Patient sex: F
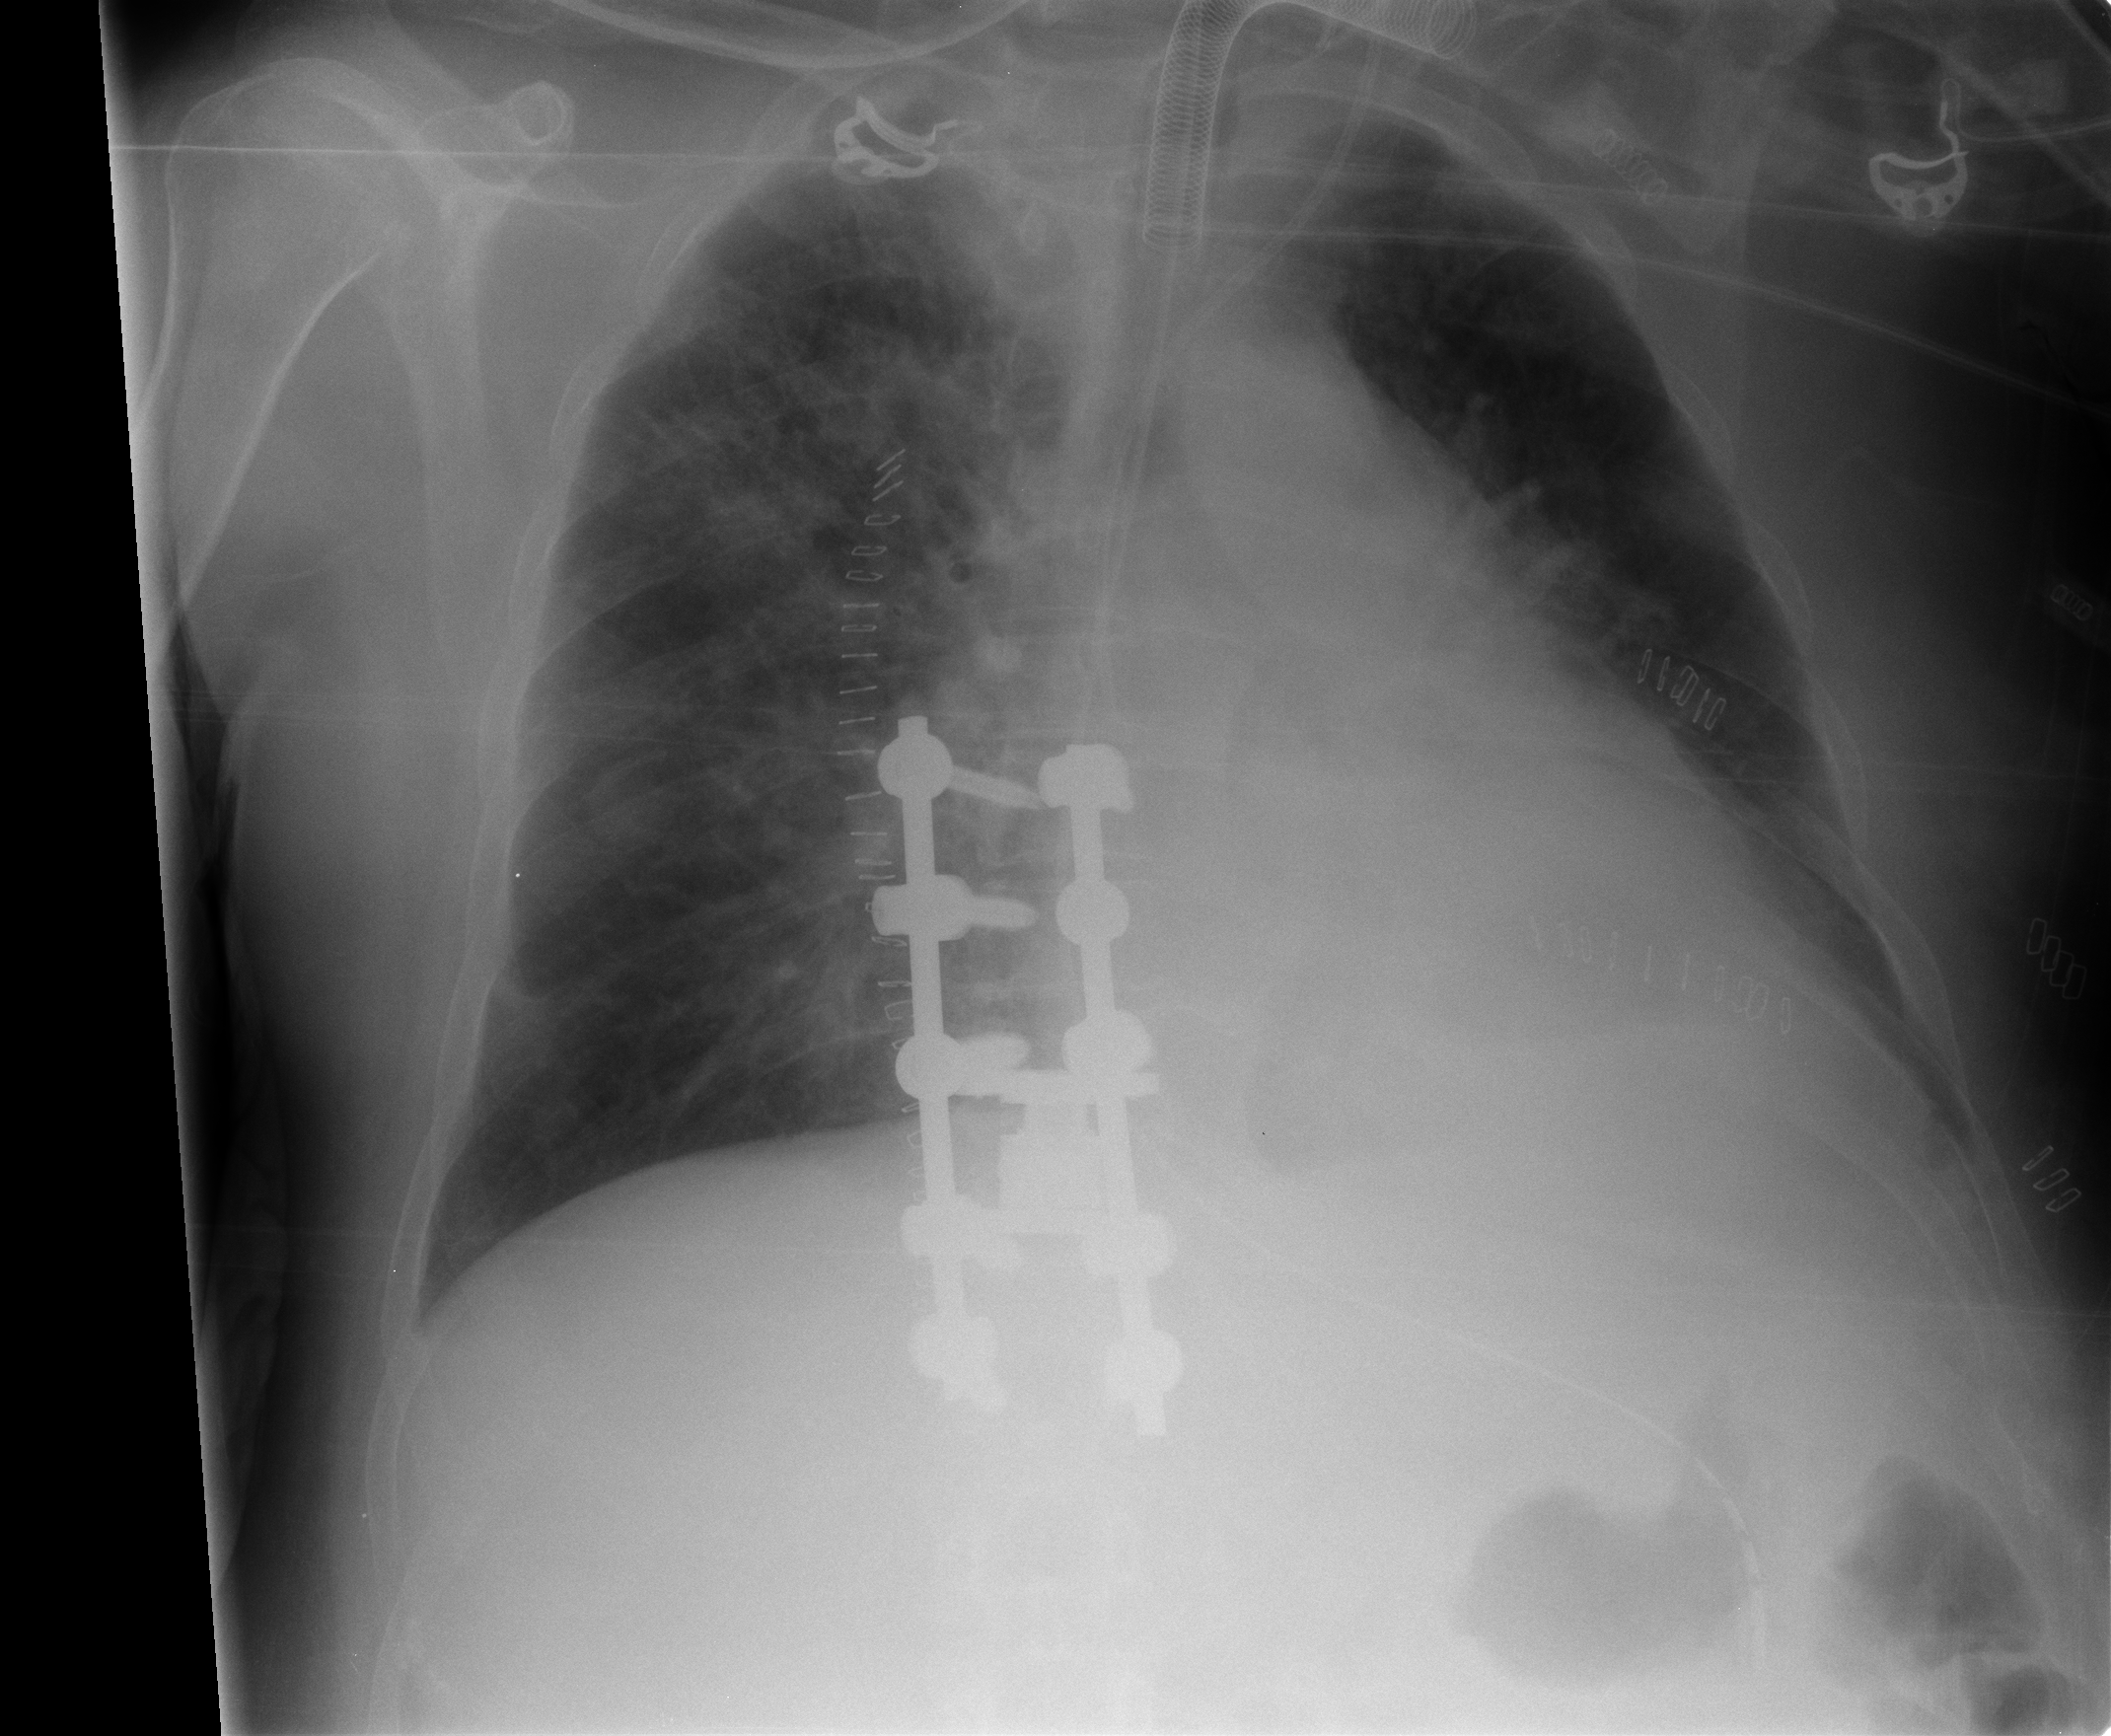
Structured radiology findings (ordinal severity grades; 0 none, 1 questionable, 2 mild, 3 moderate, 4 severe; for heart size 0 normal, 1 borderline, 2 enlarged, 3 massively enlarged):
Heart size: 0
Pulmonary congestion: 0
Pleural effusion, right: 0
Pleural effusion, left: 0
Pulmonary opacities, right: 2
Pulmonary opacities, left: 2
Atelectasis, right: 2
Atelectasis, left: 2